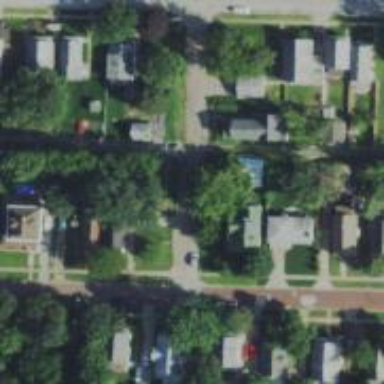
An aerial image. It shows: Alleyway designated as service road.